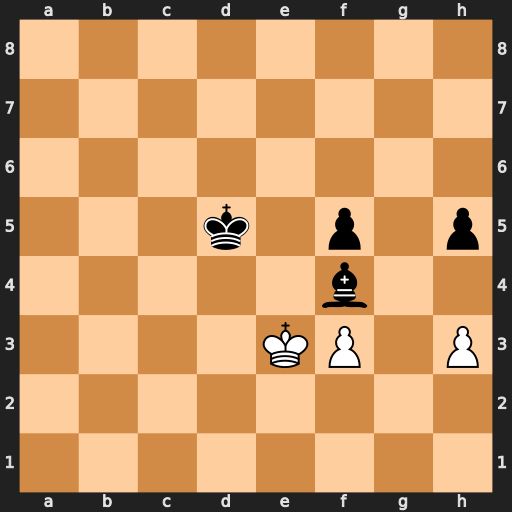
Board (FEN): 8/8/8/3k1p1p/5b2/4KP1P/8/8
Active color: w
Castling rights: -
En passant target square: -
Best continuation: Kxf4 Ke6 Kg5